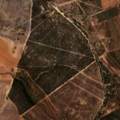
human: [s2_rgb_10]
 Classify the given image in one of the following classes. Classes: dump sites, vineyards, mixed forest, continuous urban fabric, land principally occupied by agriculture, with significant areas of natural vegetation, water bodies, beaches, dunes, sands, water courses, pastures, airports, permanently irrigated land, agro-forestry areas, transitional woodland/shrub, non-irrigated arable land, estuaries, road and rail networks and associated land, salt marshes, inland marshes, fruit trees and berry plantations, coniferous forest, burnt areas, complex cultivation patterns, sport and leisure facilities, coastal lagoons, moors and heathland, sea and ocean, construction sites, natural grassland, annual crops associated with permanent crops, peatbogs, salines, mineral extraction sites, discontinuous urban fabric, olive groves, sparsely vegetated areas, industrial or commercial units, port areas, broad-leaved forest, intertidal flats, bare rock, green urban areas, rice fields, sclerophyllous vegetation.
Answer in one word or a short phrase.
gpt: non-irrigated arable land, broad-leaved forest, transitional woodland/shrub